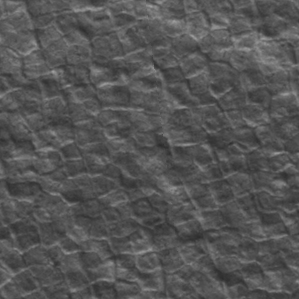
Label: frost